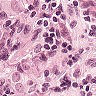
Metastatic tissue present: yes